Question: I am creating a Range Overlap Bar Chart that should display multi-value in a single bar and should change the color. In order to make what I want say clear I made a draw:

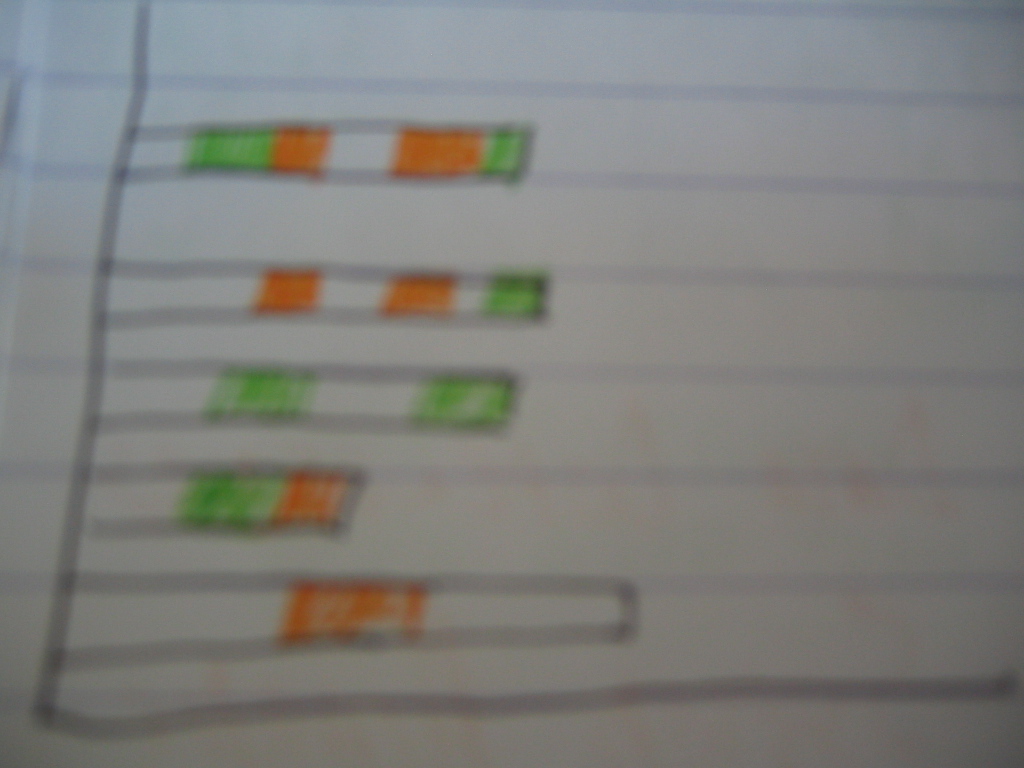
Answer: You can use Microsoft Chart Controls in Visual Studio toolbox. You will have to create multiple series as you want to show an overlap chart. This <URL> will help you.
Here is some code...
'''
DataSet dataSet;
ConnectionClass.GetInstance().connection_string = Properties.Settings.Default.MindMuscleConnectionString;
ConnectionClass.GetInstance().Sql = "Select Count(MemberInfo.memberName) as 'Members', CompetitionName as 'Competition' FROM MemberInfo, MemberBodyInfo, Competition WHERE MemberInfo.memberID = MemberBodyInfo.memberID AND MemberBodyInfo.weight >= Competition.CompetitionCategory and MemberBodyInfo.weight <= Competition.CompetitionCategory + 5 group by CompetitionName;";
dataSet = ConnectionClass.GetInstance().GetConnection;
chart1.Series["Series1"].Name = "Members";
chart1.Series["Members"].YValueMembers = "Members";
chart1.Series["Members"].XValueMember = "Competition";
chart1.Series.Add("Members2");
chart1.Series["Members2"].ChartType = SeriesChartType.StackedColumn;
chart1.Series["Members2"].IsValueShownAsLabel = true;
chart1.Series["Members2"].YValueMembers = "Members";
chart1.Series["Members2"].XValueMember = "Competition";
this.chart1.Titles.Add("Competition Participants"); // Set the chart title
chart1.Series["Members"].ChartType = SeriesChartType.StackedColumn;
chart1.Series["Members"].IsValueShownAsLabel = true; // To show chart value
chart1.DataSource = dataSet;
chart1.DataBind();
'''
It will look like:

I have not actually created a new series from some different data... Both series are same here but I have just showed you an example. You will have to populate your series using your data.
Now if you change
'''
chart1.Series["Members2"].ChartType = SeriesChartType.StackedColumn;
chart1.Series["Members"].ChartType = SeriesChartType.StackedColumn;
'''
to
'''
chart1.Series["Members2"].ChartType = SeriesChartType.StackedBar;
chart1.Series["Members"].ChartType = SeriesChartType.StackedBar;
'''
The chart will look like exactly your drawing: